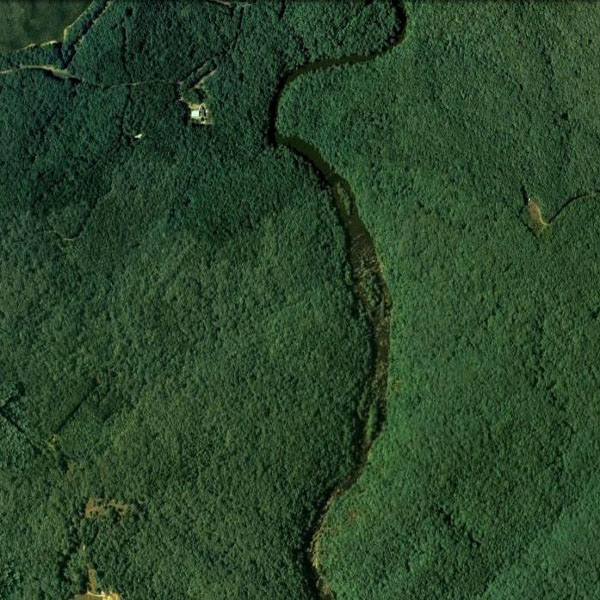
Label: Forest